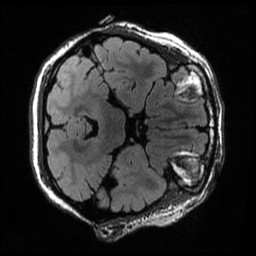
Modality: T2w
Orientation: axial
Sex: female
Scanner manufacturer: ge
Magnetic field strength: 3 T
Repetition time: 6 s
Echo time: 0.1258 s